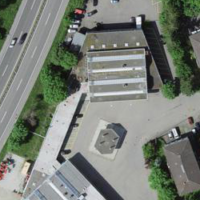
EUNIS habitat code: 57
Species observed at this site:
Buteo buteo